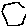
Label: hexagon